Question: It's been a while since I've done SQL, but I have a rather pressing issue.
My db-layout is as following:
Now, starting from a 'Users.ID', I want to get all the 'Rounds' the user has played. The user could be 'Hosts.HostID', 'Host.GuestID', or even both. Where he is both, it should not show op in the results.
The results I need from the Query are the 'Hosts.Name' and all the fields of 'Rounds'. In general what I want to do is display a list of all the 'Hosts' (actually these are the Games) in which the user has participated, as a Host or as a Guest, along with perhaps a total score. When clicking on this, some dropdown will appear showing the individual round scores, words, ...
Now I was wondering whether this was possible in a single query. Of course I could do a query getting all the 'Hosts' and then per 'Host' a query for each 'Round', but that doesn't seem that performant. This is what I've come up with so far:
'''
SELECT Rounds.ID, Rounds.GameID, Rounds.Round, Rounds.Score, Rounds.Word
, Hosts.ID, Hosts.HostID, Hosts.GuestID
FROM Rounds INNER JOIN Hosts
ON Rounds.GameID = Hosts.ID
INNER JOIN Users
ON Hosts.hostID = Users.ID
WHERE Users.ID = 5
'''
The issue is however that it doesn't filter out where the user is both host AND guest, and I can't seem to Group it by 'Hosts.ID' either.
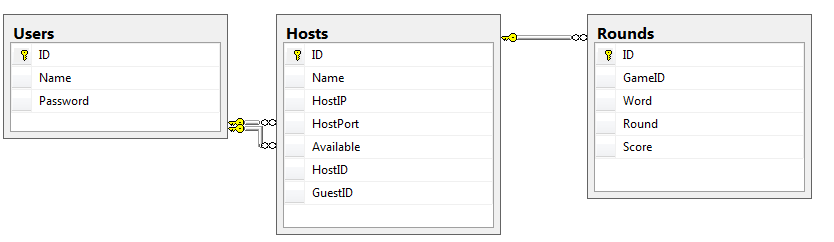
Answer: Add 'Hosts.hostID <> Hosts.guestID' to the where clause.